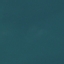
Label: SeaLake